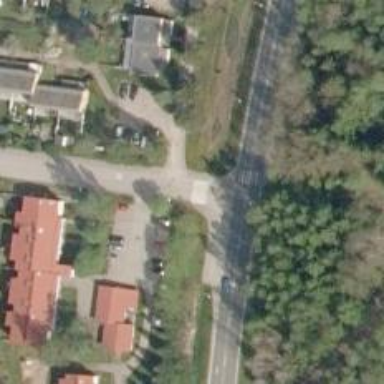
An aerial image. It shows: Road with "give way" sign.